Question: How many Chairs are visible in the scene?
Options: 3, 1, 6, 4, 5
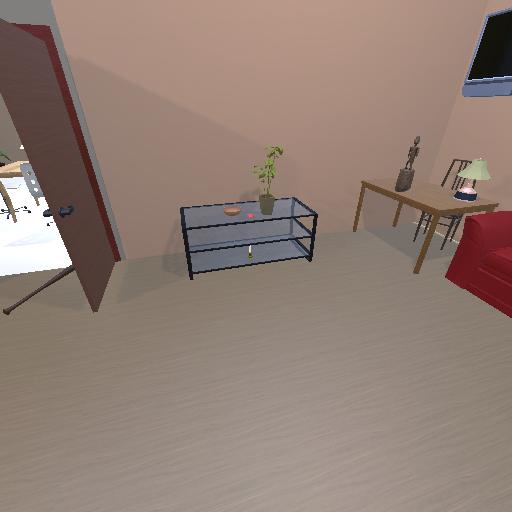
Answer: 3